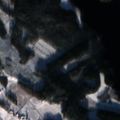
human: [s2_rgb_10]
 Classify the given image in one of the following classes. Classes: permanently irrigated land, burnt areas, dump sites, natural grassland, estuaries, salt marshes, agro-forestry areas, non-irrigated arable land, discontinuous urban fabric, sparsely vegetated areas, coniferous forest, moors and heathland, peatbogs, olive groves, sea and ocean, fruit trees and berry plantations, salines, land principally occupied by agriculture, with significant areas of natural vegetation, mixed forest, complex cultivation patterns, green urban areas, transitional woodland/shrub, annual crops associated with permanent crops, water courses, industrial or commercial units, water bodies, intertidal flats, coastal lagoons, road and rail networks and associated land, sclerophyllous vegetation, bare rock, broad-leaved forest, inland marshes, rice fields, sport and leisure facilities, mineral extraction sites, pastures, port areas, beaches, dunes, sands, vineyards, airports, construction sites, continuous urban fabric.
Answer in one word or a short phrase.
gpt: non-irrigated arable land, coniferous forest, mixed forest, water bodies